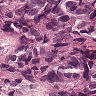
Metastatic tissue present: yes